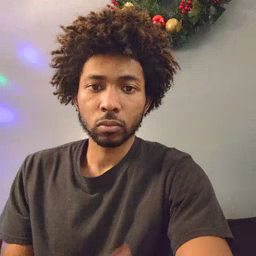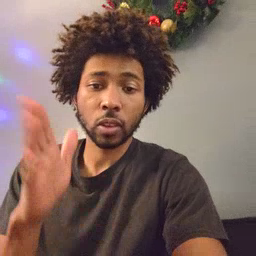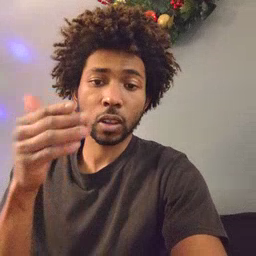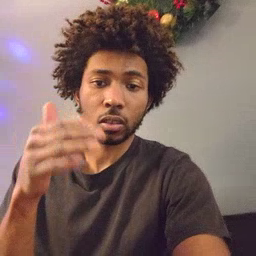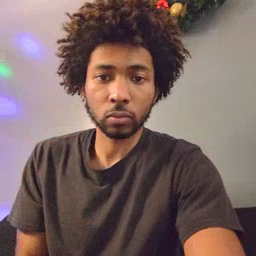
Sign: flag